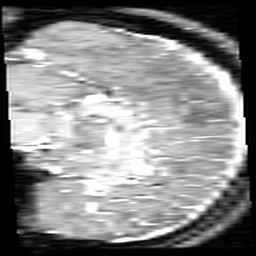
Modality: inplaneT1
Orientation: sagittal
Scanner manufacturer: ge
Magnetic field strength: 3 T
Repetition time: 0.2 s
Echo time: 0.0036 s